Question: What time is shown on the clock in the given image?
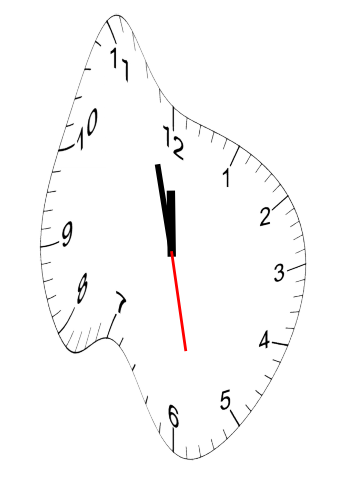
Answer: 11:57:28